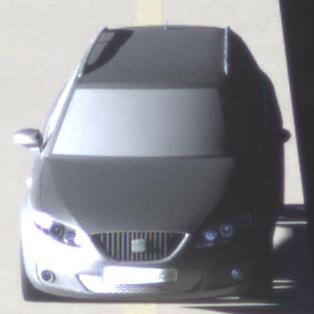
Make: SEAT
Model: Exeo ST 1.6
Detailed model: Exeo (3R) ST
Model produced from: 2010/05
Model produced until: 2010/08
Doors: 5
Color: gray
Road condition: wet road
Daytime: sunrise or sunset
Contrast: high contrast